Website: macys
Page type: customer-info-address
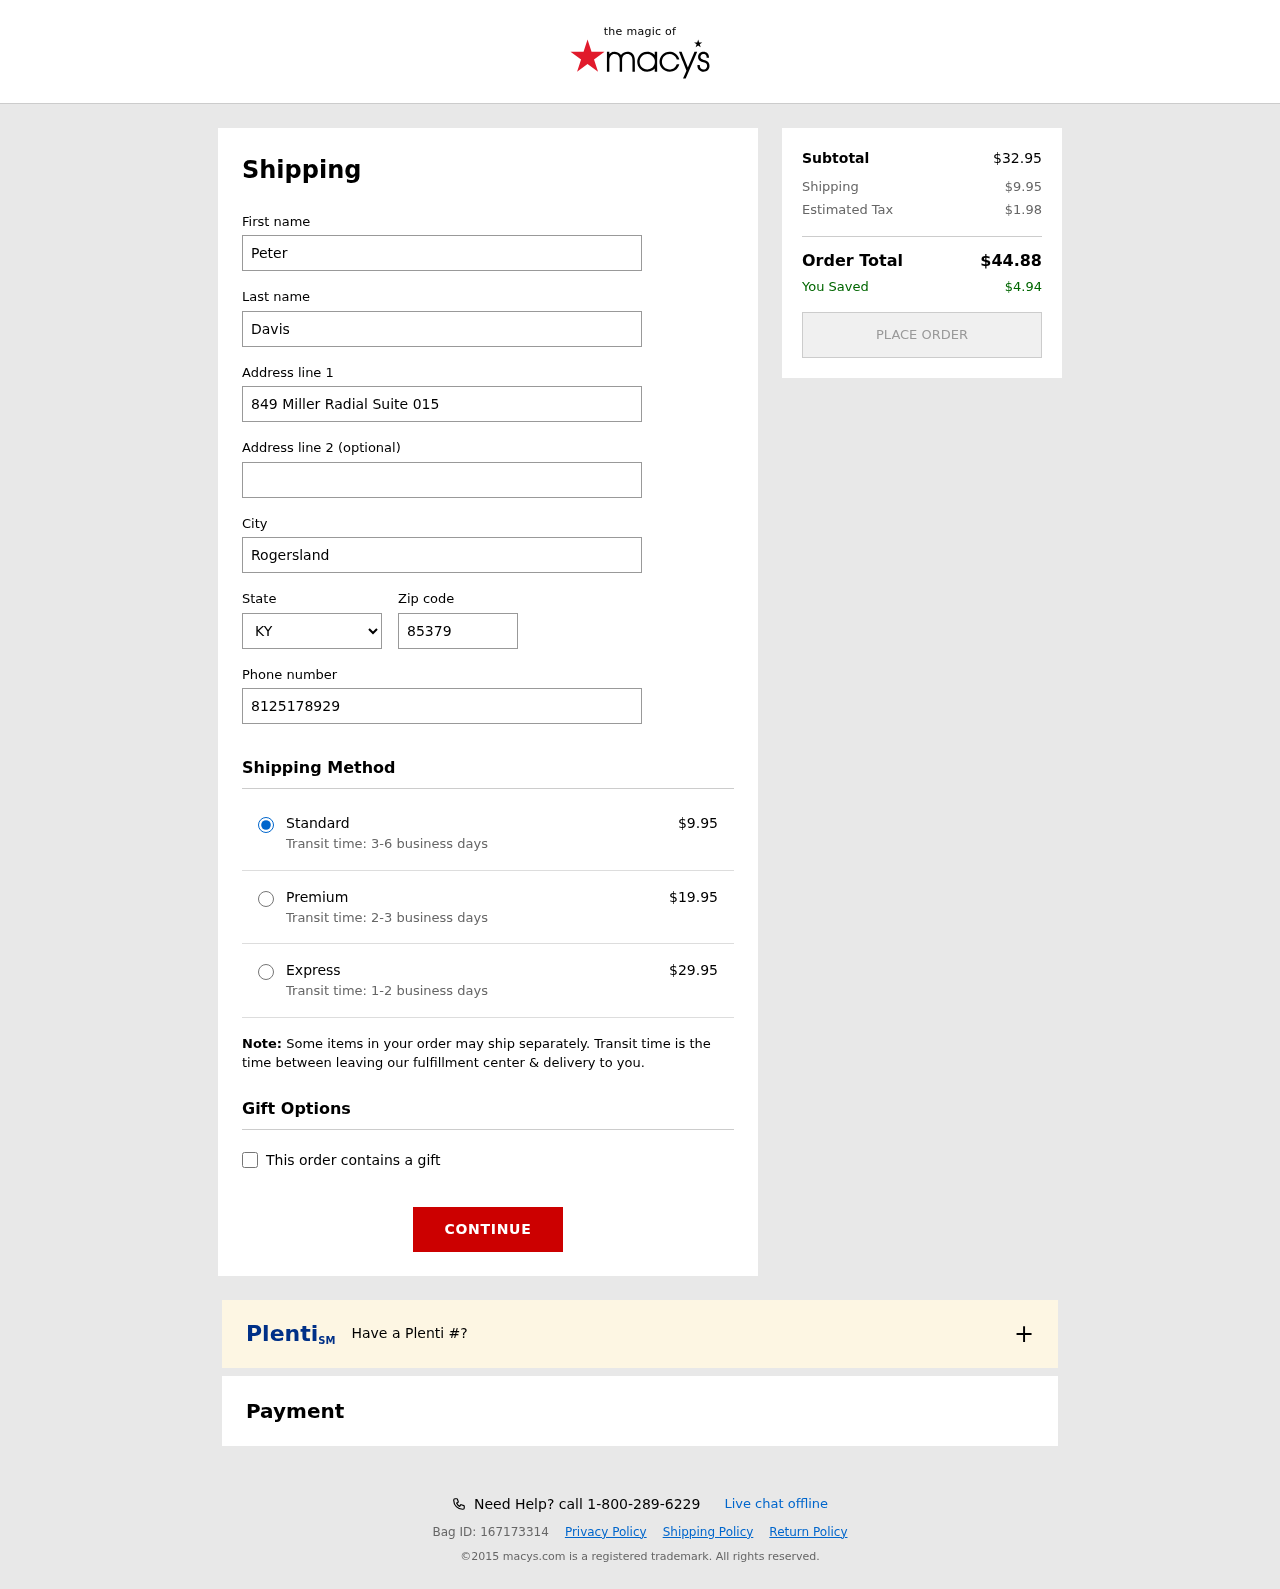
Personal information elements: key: PII_CITY
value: Rogersland
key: PII_FIRSTNAME
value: Peter
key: PII_LASTNAME
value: Davis
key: PII_PHONE
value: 8125178929
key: PII_POSTCODE
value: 85379
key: PII_STATE_ABBR
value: KY
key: PII_STREET
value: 849 Miller Radial Suite 015
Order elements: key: ORDER_SHIPPING_COST
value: $9.95
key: ORDER_SHIPPING_COST_PREMIUM
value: $19.95
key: ORDER_SHIPPING_COST_EXPRESS
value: $29.95
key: ORDER_SUBTOTAL
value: $32.95
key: ORDER_TAX
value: $1.98
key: ORDER_TOTAL
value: $44.88
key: ORDER_SAVINGS
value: $4.94